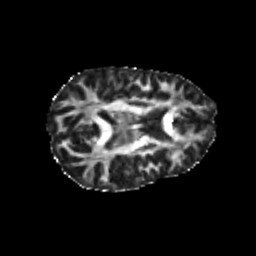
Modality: FA
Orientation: axial
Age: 25
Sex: female
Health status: healthy
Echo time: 0.074 s